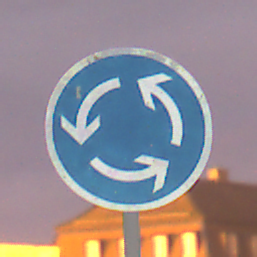
Verkehrszeichen: Kreisverkehr
Umgebung: Outdoor, Suburban
Tageszeit: Night
Wetter: PartlyCloudy
Licht: Artificial
Jahreszeit: NotSpecified
Kontrast: HighContrast